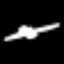
Label: squiggle